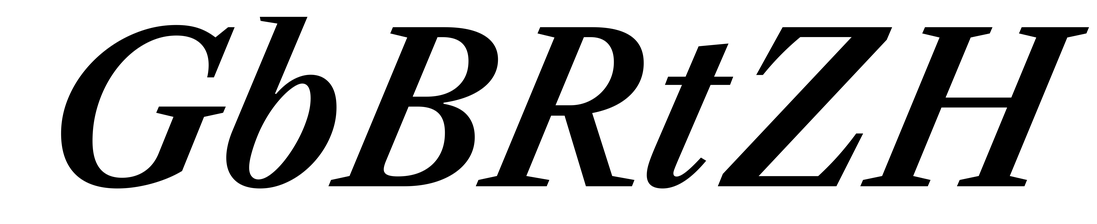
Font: LibreCaslonText-Italic_SemiBold_Italic